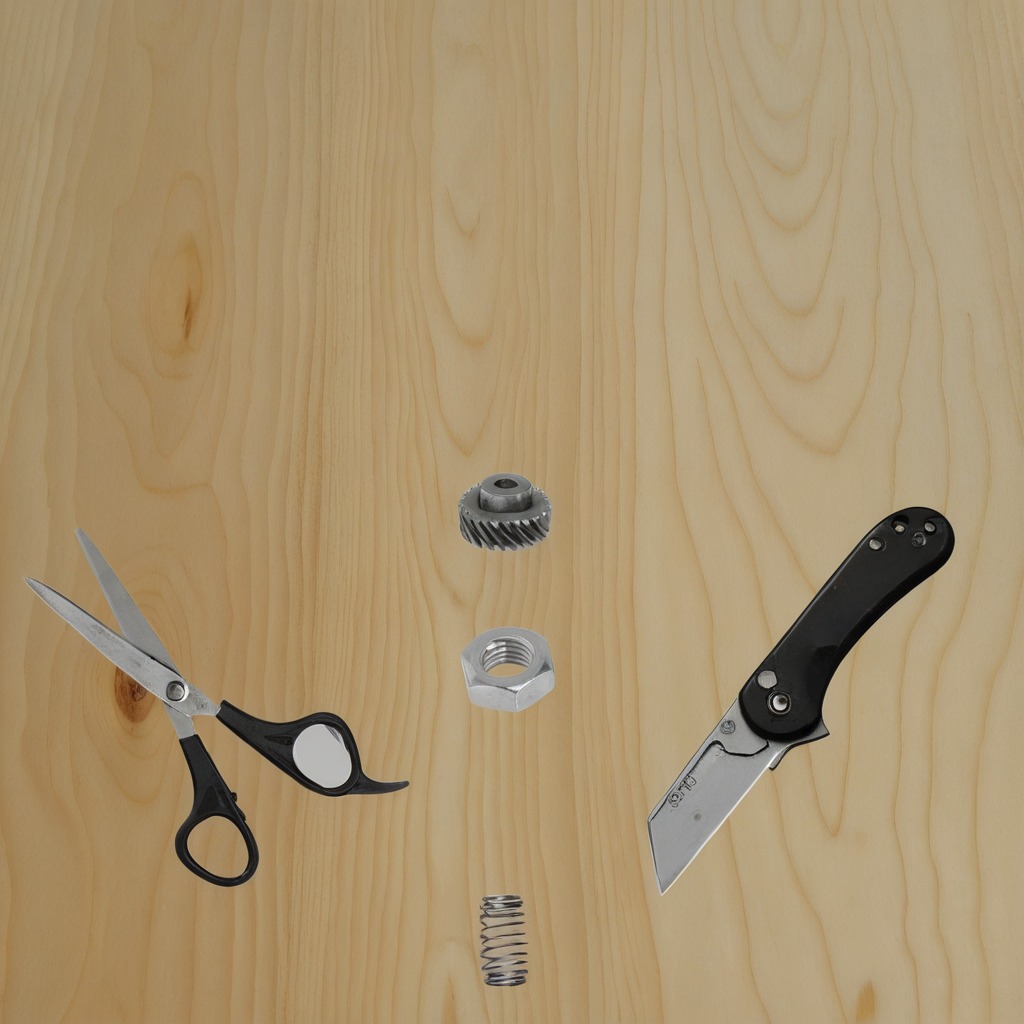
A steel gear with teeth, a utility knife, a coiled metal spring, a pair of scissors, and a metal nut are lying on the plywood surface.